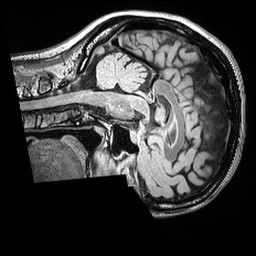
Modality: FLAIR
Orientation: sagittal
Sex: female